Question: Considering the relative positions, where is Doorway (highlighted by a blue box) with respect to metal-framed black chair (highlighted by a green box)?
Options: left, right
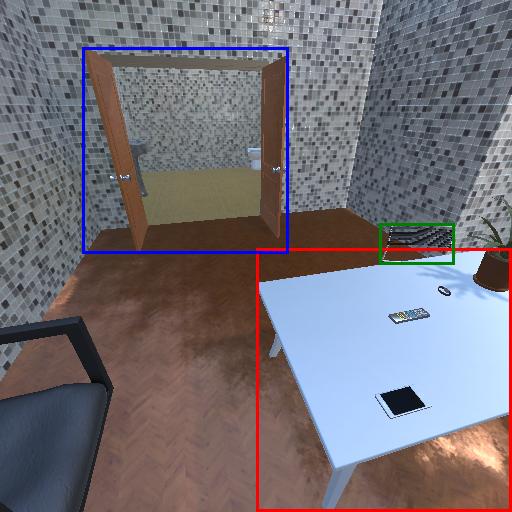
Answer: left